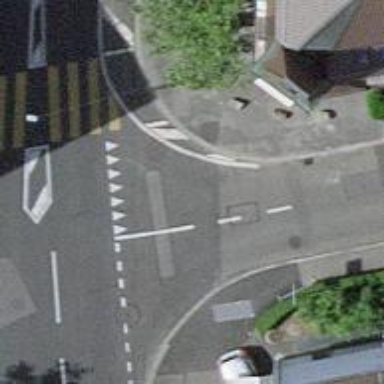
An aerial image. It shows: Asphalt road designated as living street.